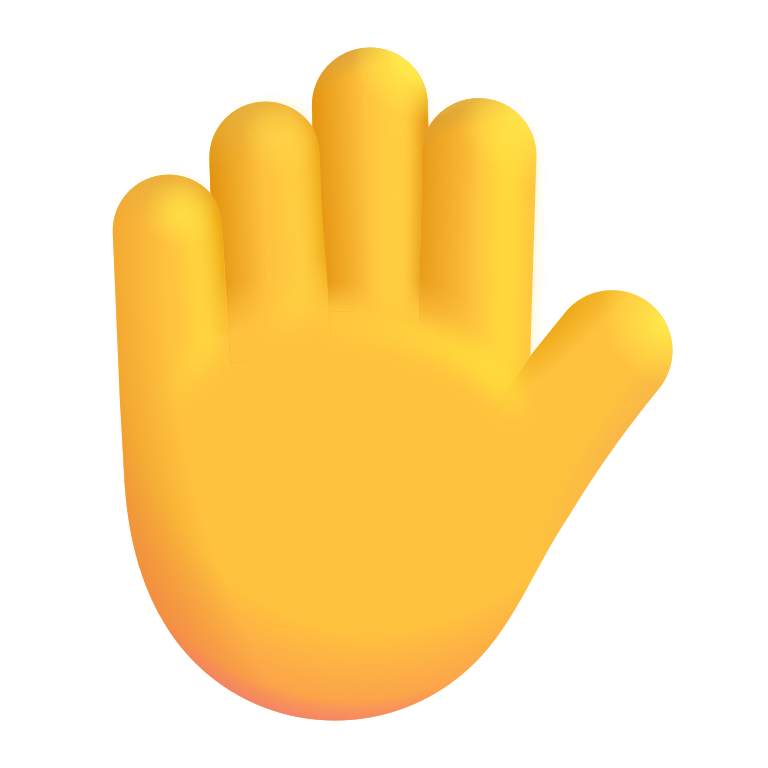
raised hand color default